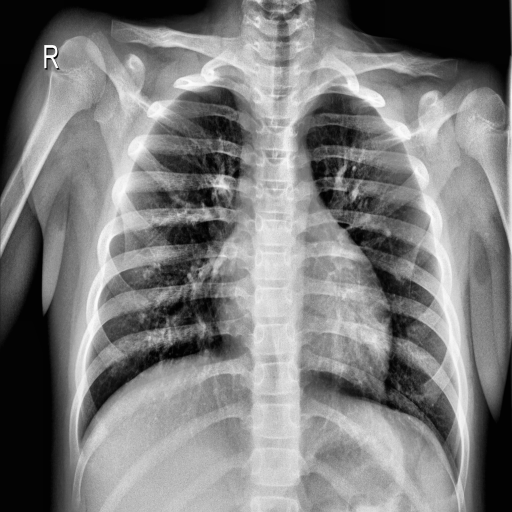
Finding: NORMAL